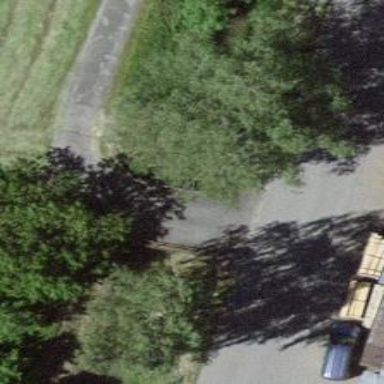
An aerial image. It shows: Service road with paved surface that crosses over bridge.